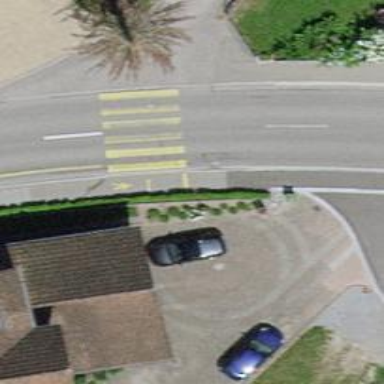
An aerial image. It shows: Zebra crossing on the road.